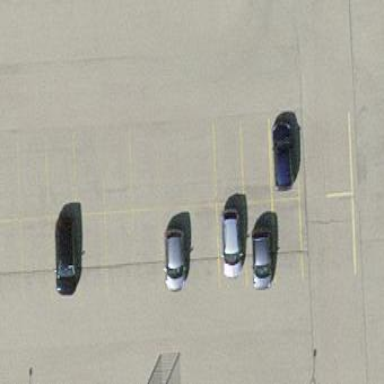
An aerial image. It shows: Parking area with surface.